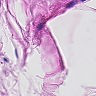
Metastatic tissue present: no